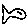
Label: fish